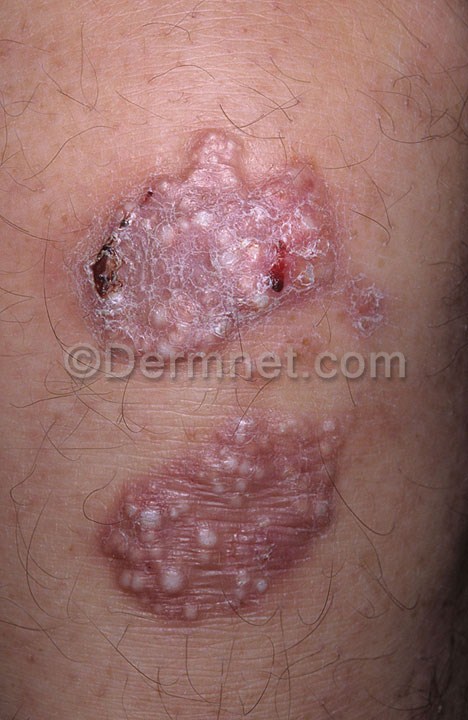
Disease: Bullous Disease Photos